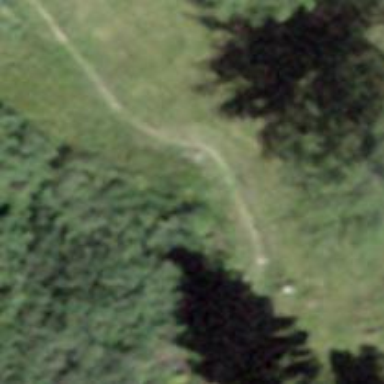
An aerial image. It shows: Path.